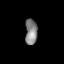
Tissue: lung
Cell type: Fibroblasts
Senescence score: 0.5439
Nuclear area (px): 303
Mean DAPI intensity: 133.389